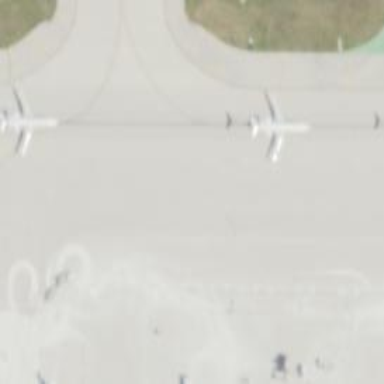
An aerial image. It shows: View of taxiway at the airport.